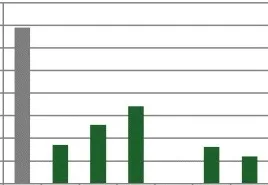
MPN-SAF.
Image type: chart (chart)